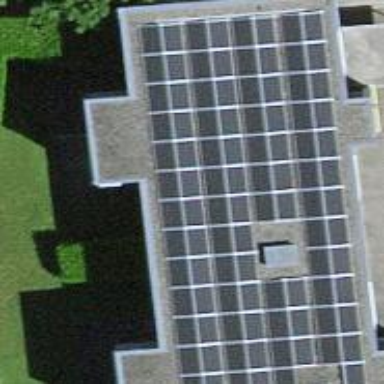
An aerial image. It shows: Solar power generator using photovoltaic panels.